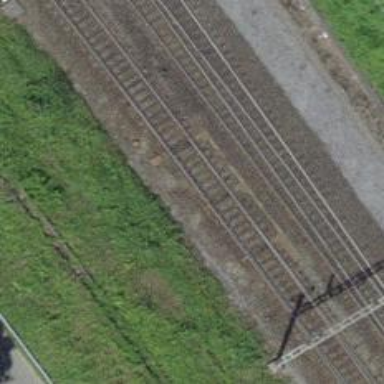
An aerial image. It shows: Railway switch.